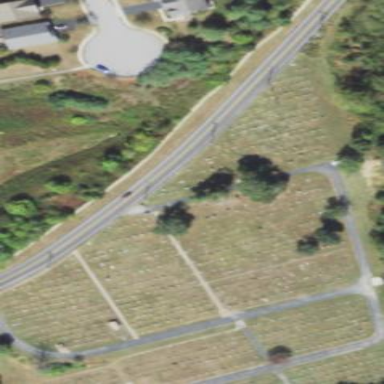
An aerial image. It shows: Cemetery.